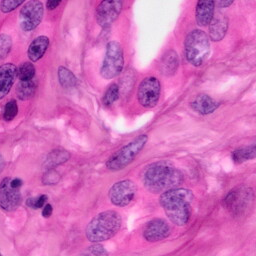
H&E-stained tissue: Pancreatic